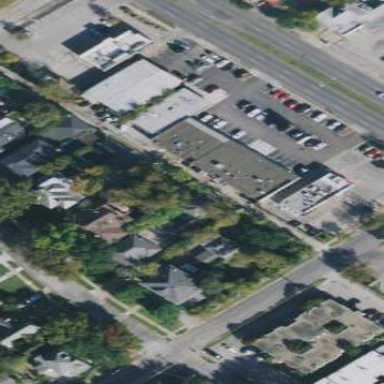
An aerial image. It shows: Retail area.